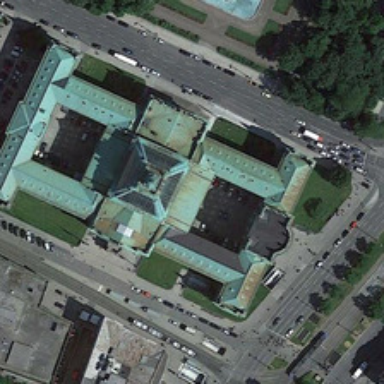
A church is near three roads and some green trees .